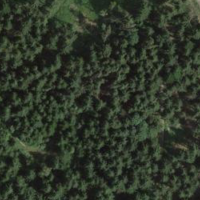
EUNIS habitat code: 43
Species observed at this site:
Sambucus racemosa